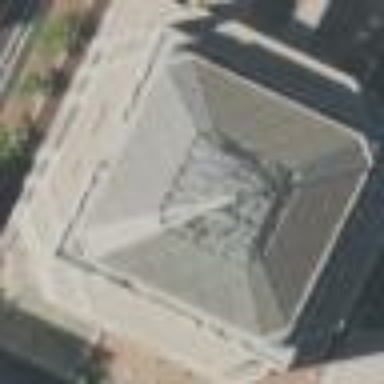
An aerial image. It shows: Building with pyramidal roof. The roof shape is pyramidal.